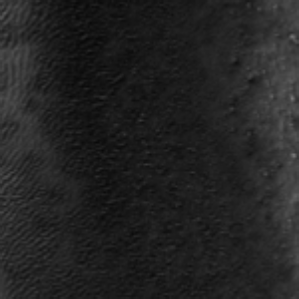
Label: frost